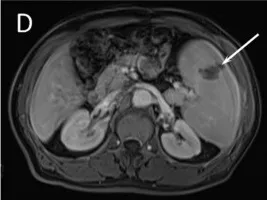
The neoplastic cells showed both positive for CD56.
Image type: radiology (mri)